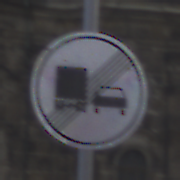
Verkehrszeichen: EndeUeberholverbotKraftfahrzeuge
Umgebung: Outdoor, Urban
Tageszeit: MorningAfternoon
Wetter: PartlyCloudy
Licht: Natural
Jahreszeit: NotSpecified
Kontrast: LowContrast